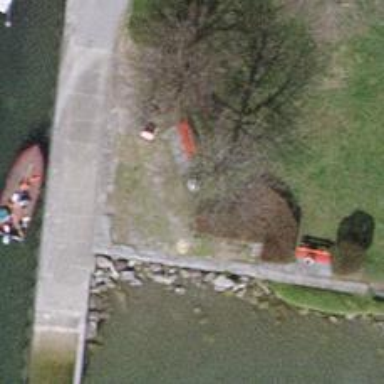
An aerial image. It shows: Red bench.